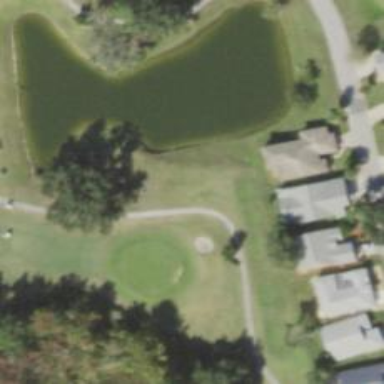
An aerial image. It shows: Path for golf carts.